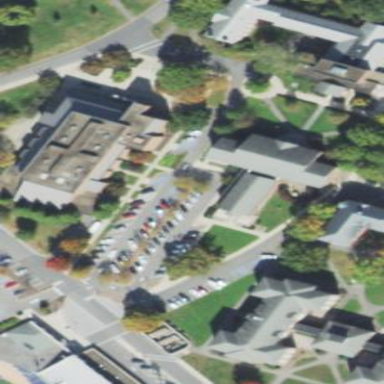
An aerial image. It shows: University building with theatre.